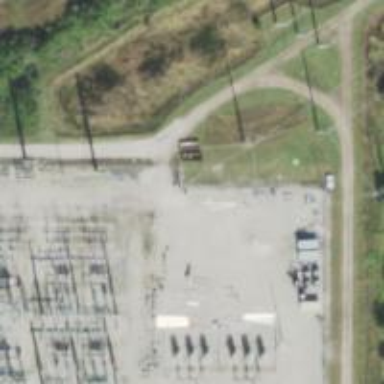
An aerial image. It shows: Power tower.